Question: I have a 'backbone.js' model with nested objects for 'fieldData' as shown in image below.
I know I can remove whole attribute like this:
'''
this.unset('fieldData');
'''
But how do I remove an individual objects (eg:- 'dataPartnerCodes') in that attribute.
Does provide any tools for this?

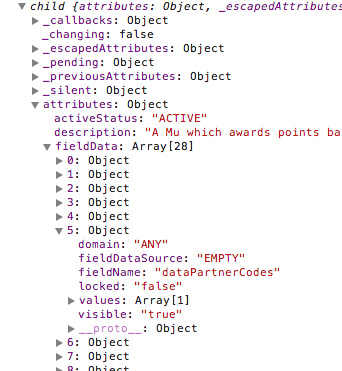
Answer: Backbone itself doesn't have such instruments but you can create a method for easy model usage.
'''
var Model = Backbone.Model.extend({
// Remove by passed index
removeFieldDataAt : function (index) {
var fieldData = this.get('fieldData');
fieldData.splice(index, 1);
this.set('fieldData', fieldData);
}
});
var model = new Model({fieldData : [{id:1}, {id:2}, {id:3}]});
model.removeFieldDataAt(1);
console.log(model.toJSON()); // [{id:1}, {id:3}]
'''
Another example:
'''
var Model = Backbone.Model.extend({
removeFieldDataByCriteria : function (criteria) {
var fieldData = this.get('fieldData');
var fields = _.where(fieldData, criteria);
_.each(fields.reverse(), function (field) {
fieldData.splice(fieldData.indexOf(field), 1);
});
this.set('fieldData', fieldData);
}
});
var model = new Model({fieldData : [{id:1,visible:true}, {id:2,visible:false}, {id:3,visible:true}]});
model.removeFieldDataByCriteria({visible:true});
console.log(model.toJSON()); // [{id:2, visible:false}]
'''